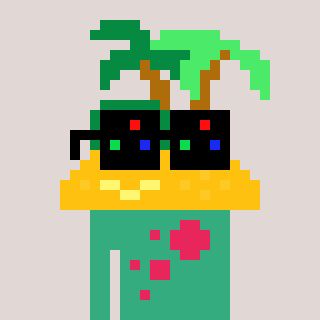
a pixel art character with square black sunglasses, a island-shaped head and a teal-colored body on a warm background